Question: Can I design my Android ActionBar like this?
If yes, give me a starter. I am not new to android design.
Application name with logo is already centered but the little red strip on bottom is difficult as fas as I can understand. If somebody can help.

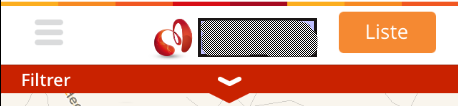
Answer: create custom layout and design whatever you want then add that layout into the actionbar object.
'''
ActionBar actionBar = getSupportActionBar(); //to support lower version too
actionBar.setDisplayShowCustomEnabled(true);
View customView=getLayoutInflater().inflate(R.layout.yourlayout, null);
actionBar.setCustomView(customView);
'''